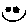
Label: smiley face